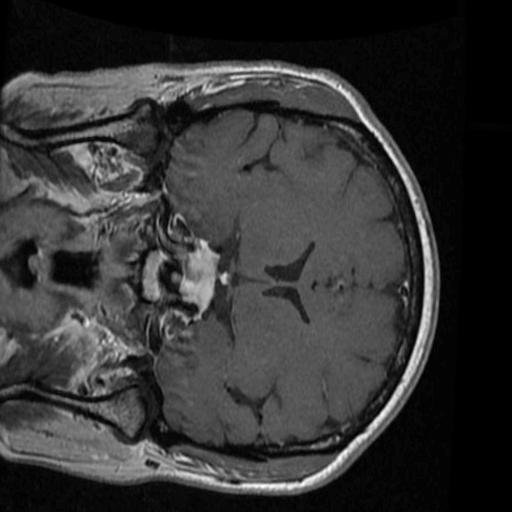
Label: brain_tumor